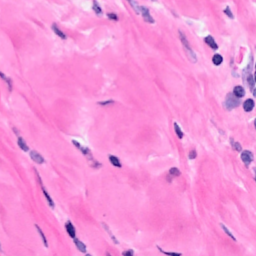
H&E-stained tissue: Breast